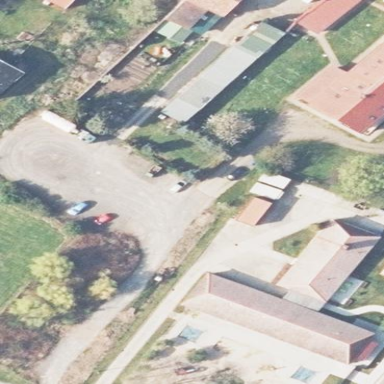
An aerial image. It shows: Kindergarten building.